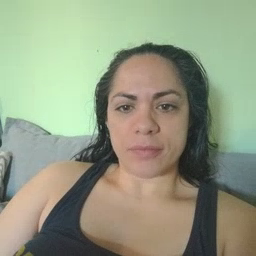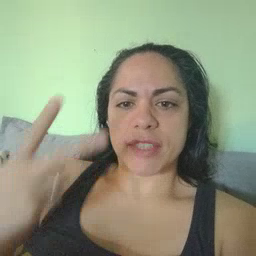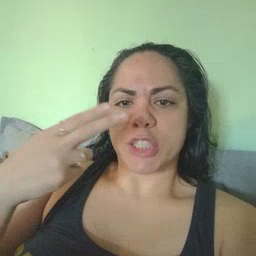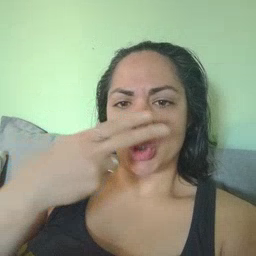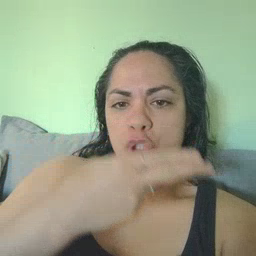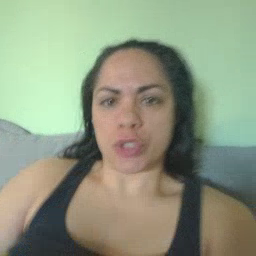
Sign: scissors